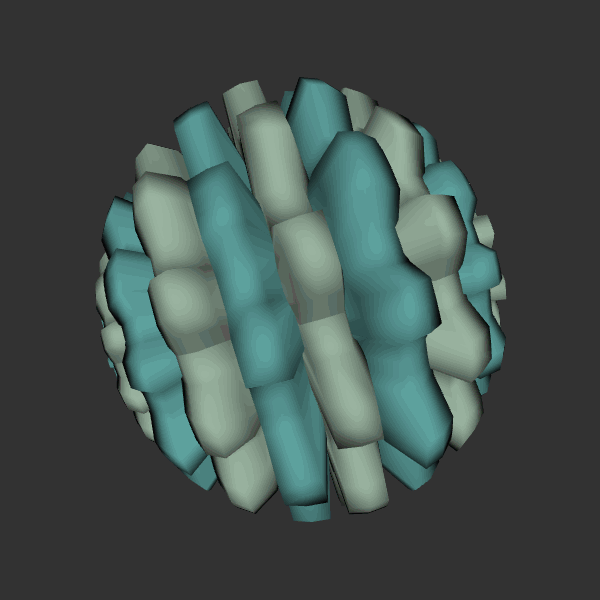
Background: dark